Interaction volume radius: 5 \u00c5
Interaction volume height: 20 \u00c5
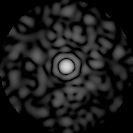
Disorder parameter: 0.7893